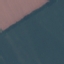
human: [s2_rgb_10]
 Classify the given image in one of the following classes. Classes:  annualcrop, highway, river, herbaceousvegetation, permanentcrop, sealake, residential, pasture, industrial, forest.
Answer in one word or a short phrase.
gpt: AnnualCrop